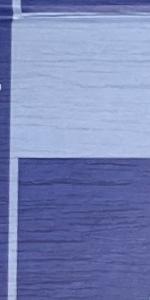
Label: Empty